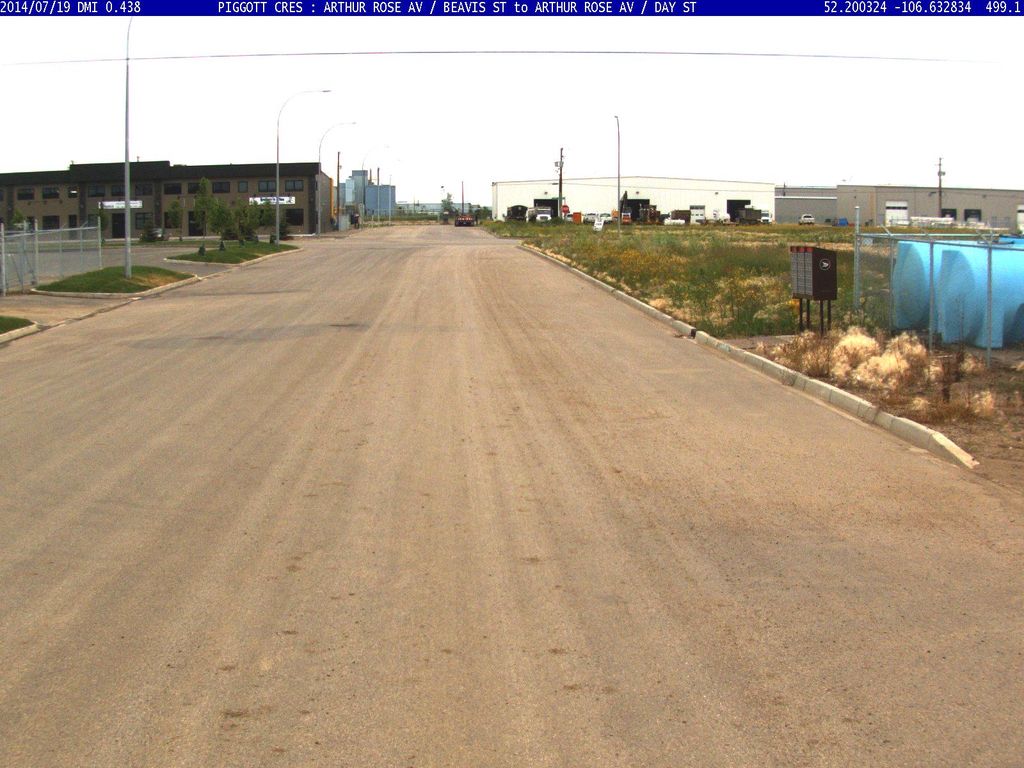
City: saskatoon